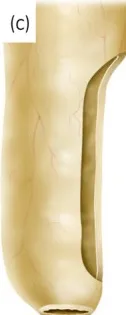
Schema of partial excisional tapering of a megaureter. (c) The ureter is trimmed only in the proximally redundant portion.
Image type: radiology (x_ray)